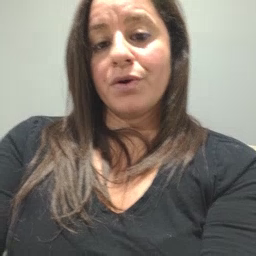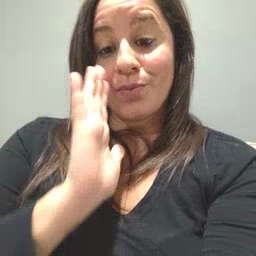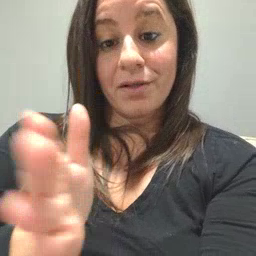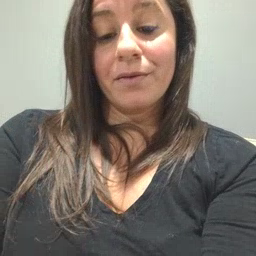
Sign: will